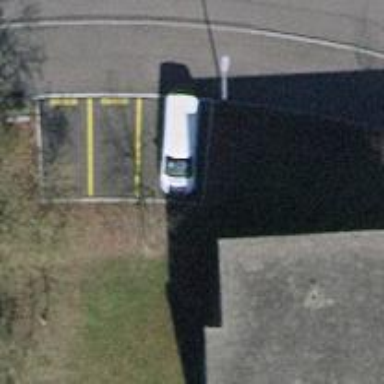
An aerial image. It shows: Parking space designated for disabled individuals.